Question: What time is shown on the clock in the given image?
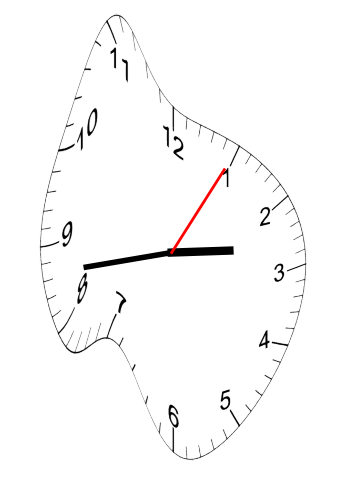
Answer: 02:43:05